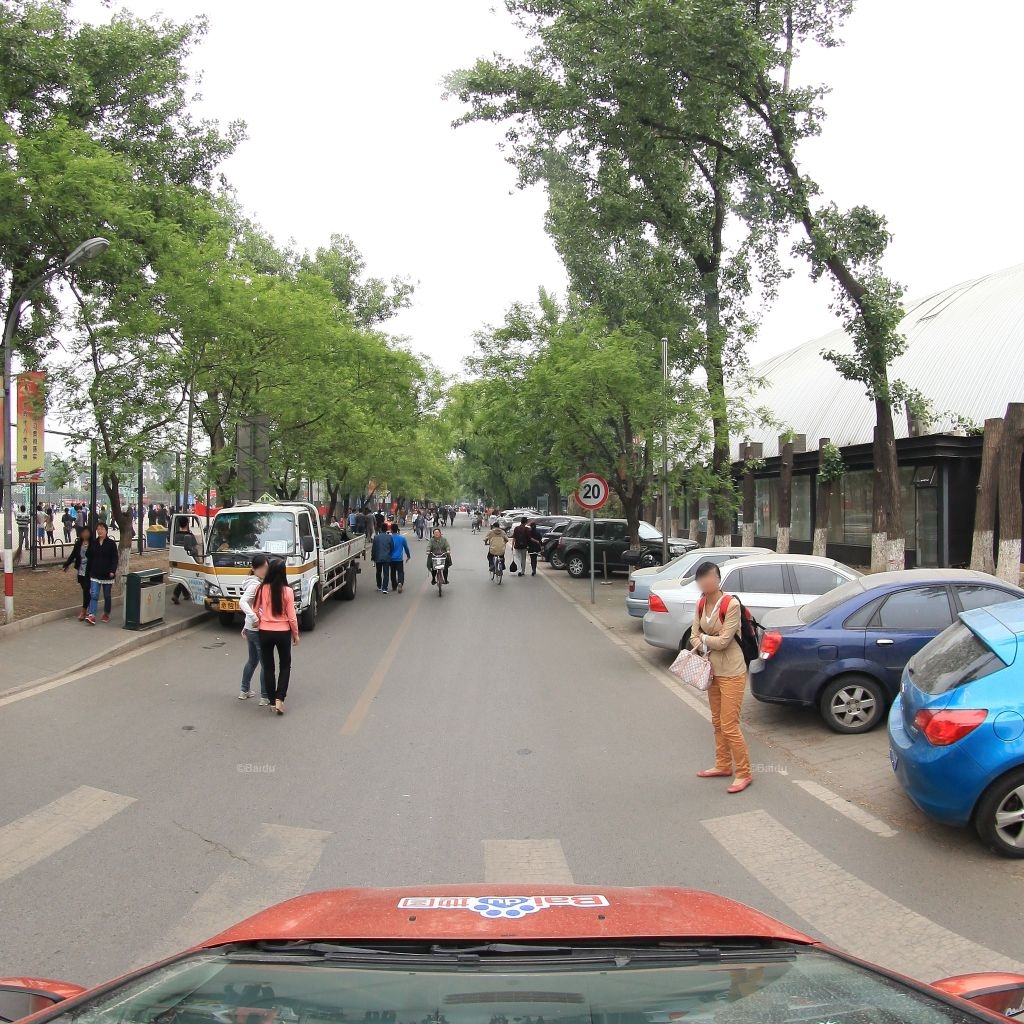
Region: Haidian
Road damage annotations: transverse crack